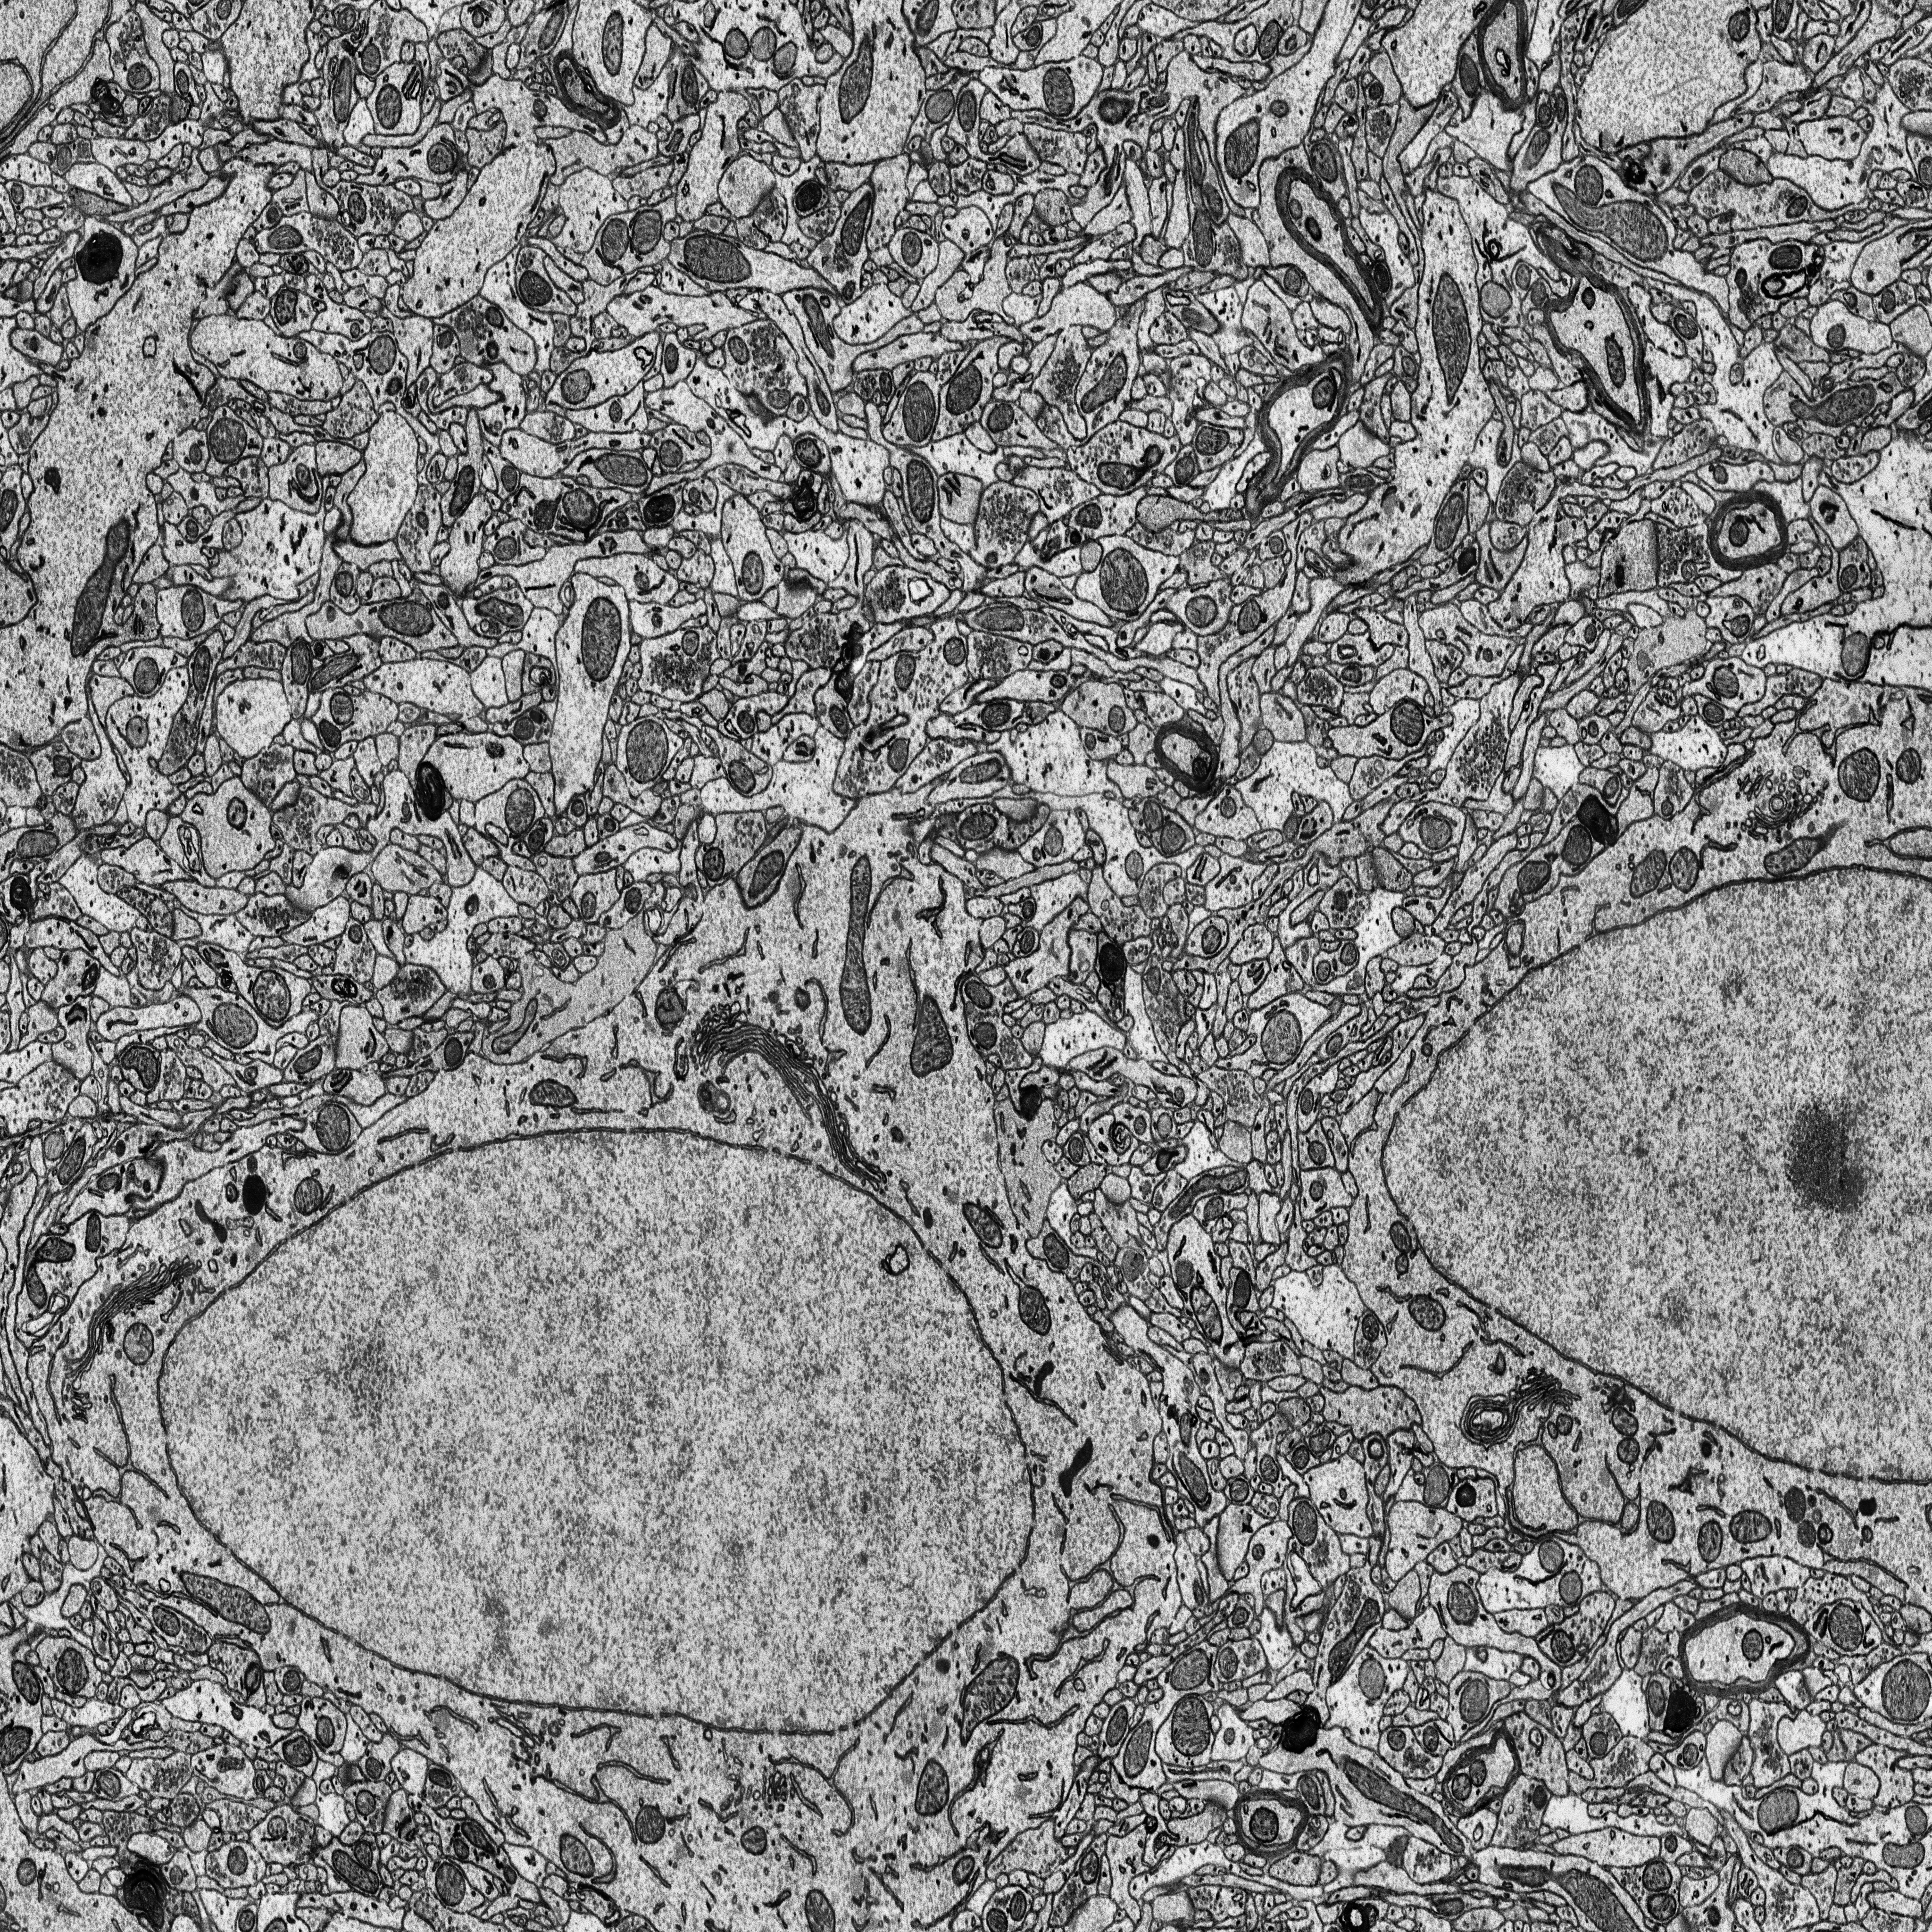
Electron microscopy slice of rat cortex tissue
Slice depth (z): 349
Mitochondria instances in slice: 370